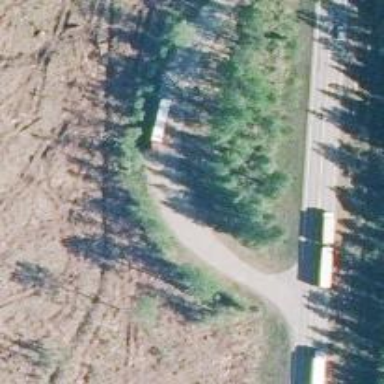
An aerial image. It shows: Rest area along the road.